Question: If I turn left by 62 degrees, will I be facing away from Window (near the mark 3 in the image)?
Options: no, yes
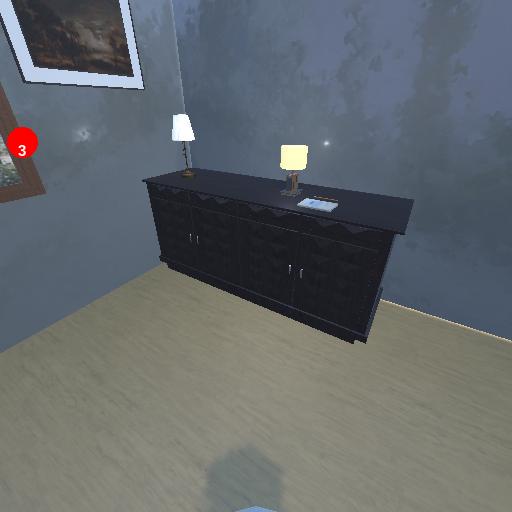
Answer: no